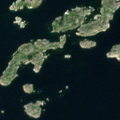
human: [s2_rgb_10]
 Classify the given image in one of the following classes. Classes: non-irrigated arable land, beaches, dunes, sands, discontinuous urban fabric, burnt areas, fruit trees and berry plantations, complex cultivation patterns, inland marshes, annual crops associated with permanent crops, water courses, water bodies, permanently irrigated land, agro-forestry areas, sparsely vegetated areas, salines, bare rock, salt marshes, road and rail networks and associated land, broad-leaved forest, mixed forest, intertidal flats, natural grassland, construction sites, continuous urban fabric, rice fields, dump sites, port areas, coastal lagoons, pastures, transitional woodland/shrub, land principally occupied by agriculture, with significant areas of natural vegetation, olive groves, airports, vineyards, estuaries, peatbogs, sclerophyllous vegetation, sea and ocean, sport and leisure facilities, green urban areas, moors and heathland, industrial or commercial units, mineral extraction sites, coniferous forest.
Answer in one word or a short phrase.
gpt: bare rock, sea and ocean